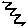
Label: zigzag